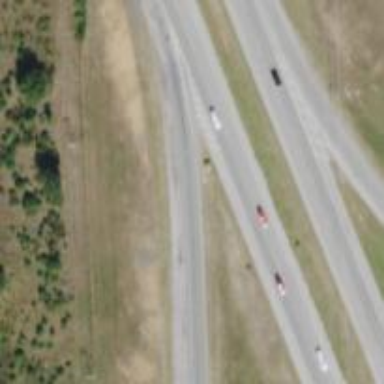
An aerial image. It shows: Trunk link highway.